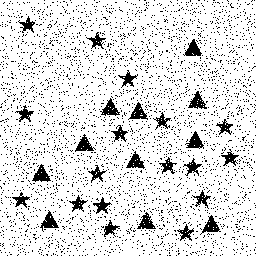
Squares: 0
Triangles: 11
Stars: 17
Total shapes: 28